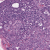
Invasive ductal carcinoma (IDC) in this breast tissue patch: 0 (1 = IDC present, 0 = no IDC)